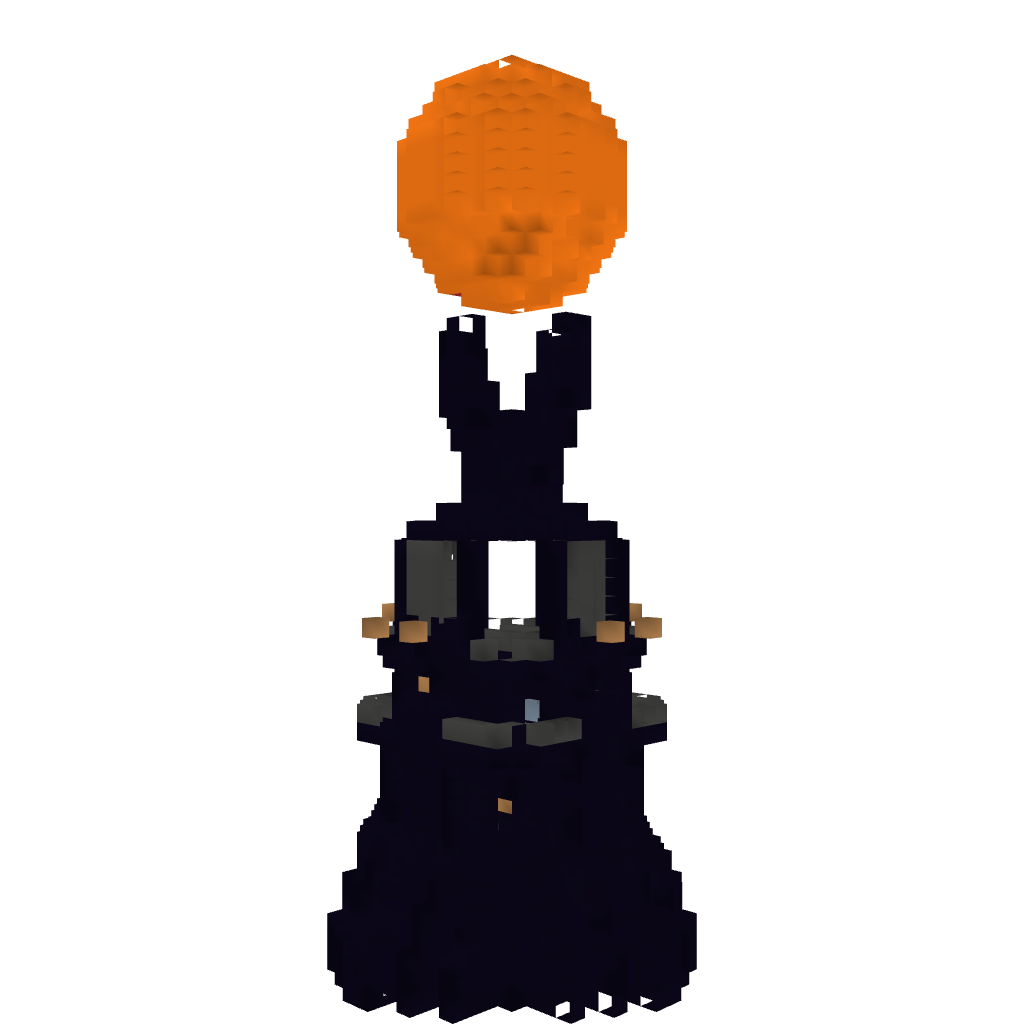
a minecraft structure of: The Tower of Orthac